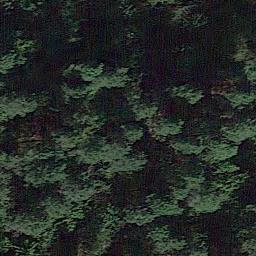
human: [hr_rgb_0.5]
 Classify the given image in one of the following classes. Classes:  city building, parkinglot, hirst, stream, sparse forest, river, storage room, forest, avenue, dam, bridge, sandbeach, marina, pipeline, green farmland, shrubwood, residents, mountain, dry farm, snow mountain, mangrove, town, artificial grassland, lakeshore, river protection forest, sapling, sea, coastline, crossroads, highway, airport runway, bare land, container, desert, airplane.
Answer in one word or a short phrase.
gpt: forest